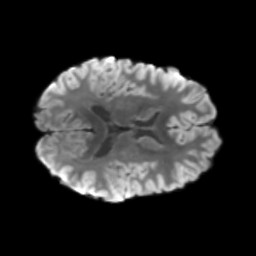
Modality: T2w
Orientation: axial
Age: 26
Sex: male
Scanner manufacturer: siemens
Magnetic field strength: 3 T
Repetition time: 3.23 s
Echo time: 0.0892 s